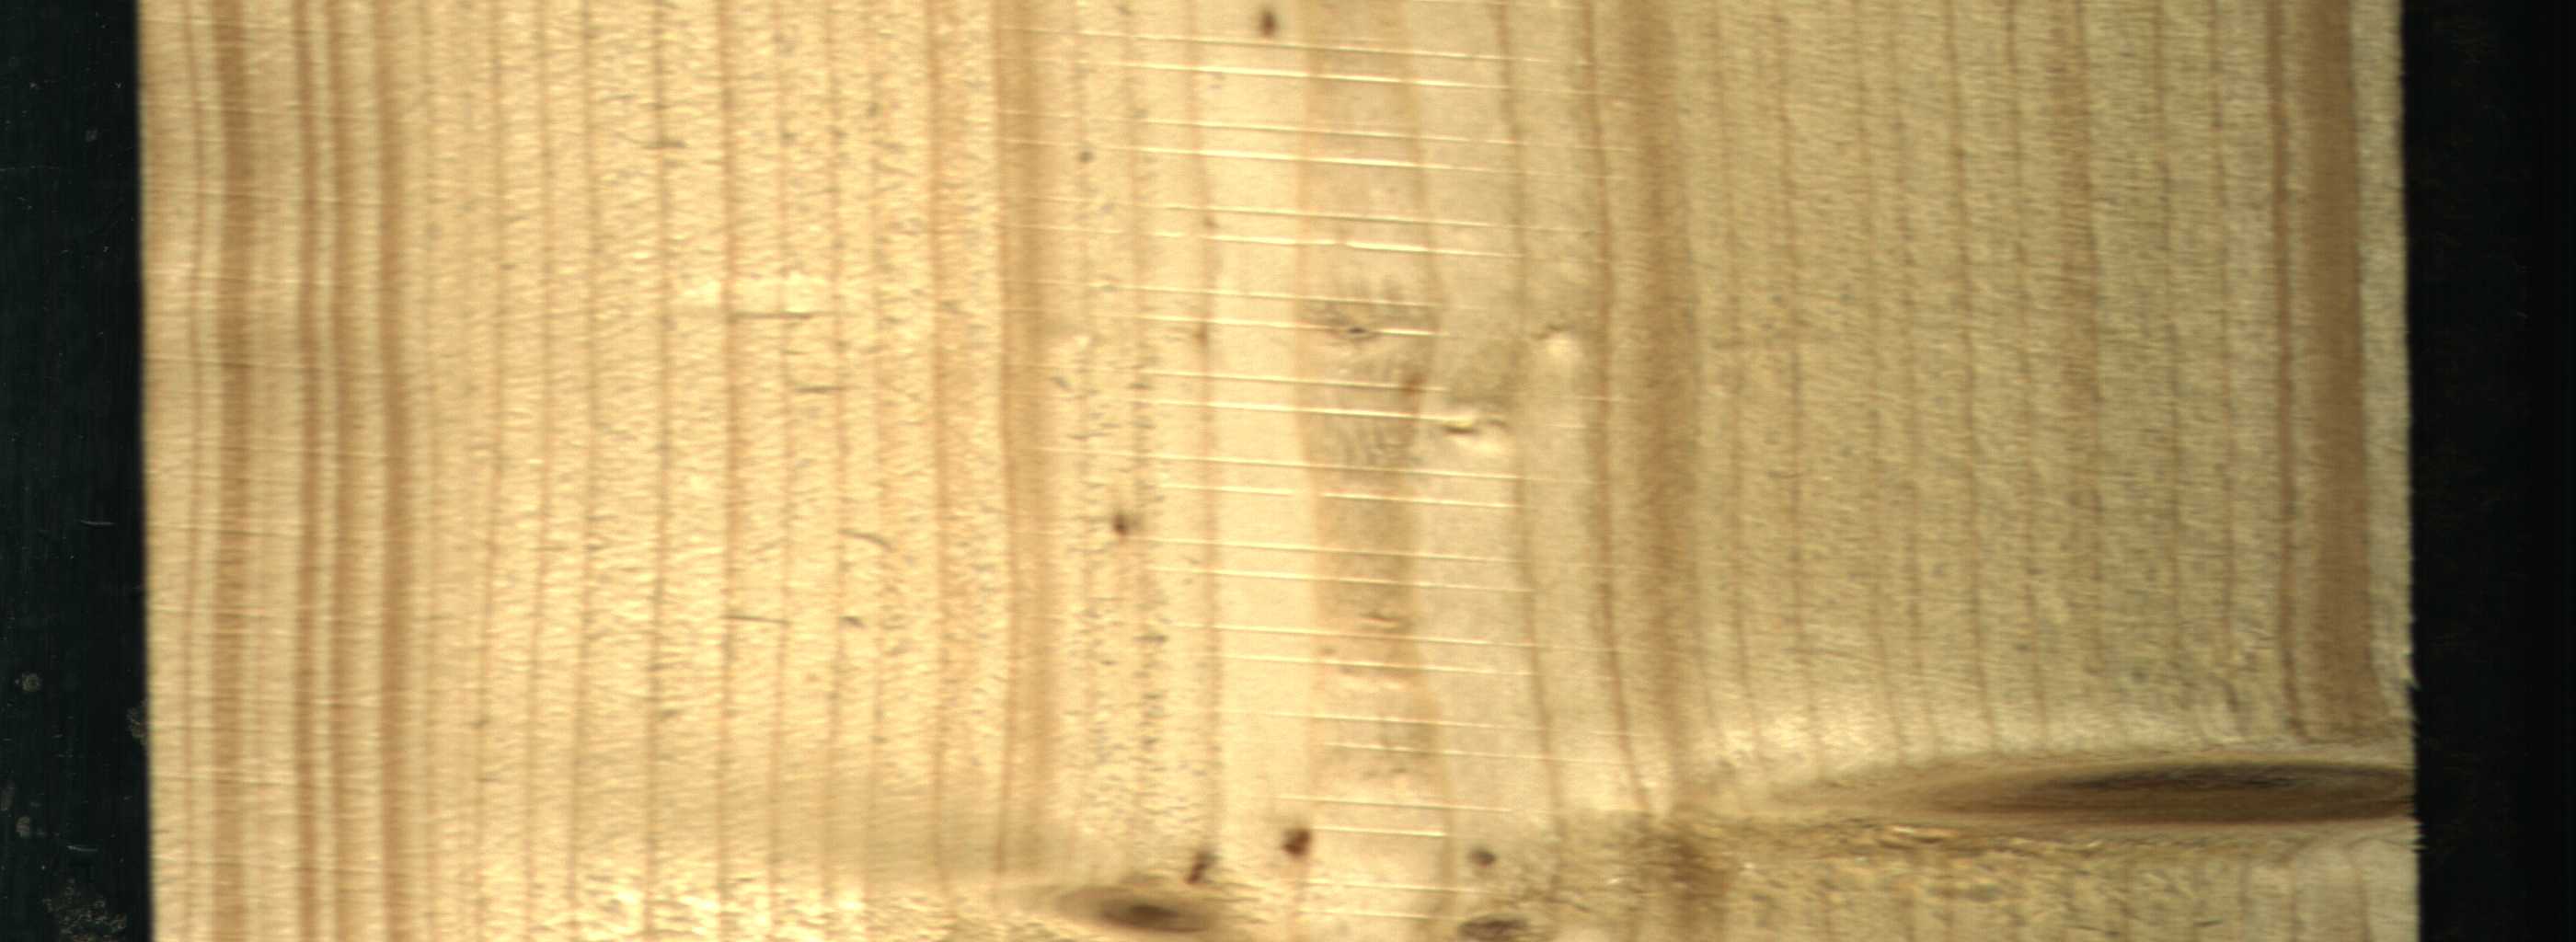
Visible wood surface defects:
resin
Quartzity
Live_Knot
Live_Knot
Live_Knot